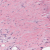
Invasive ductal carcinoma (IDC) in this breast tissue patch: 0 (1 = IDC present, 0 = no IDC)